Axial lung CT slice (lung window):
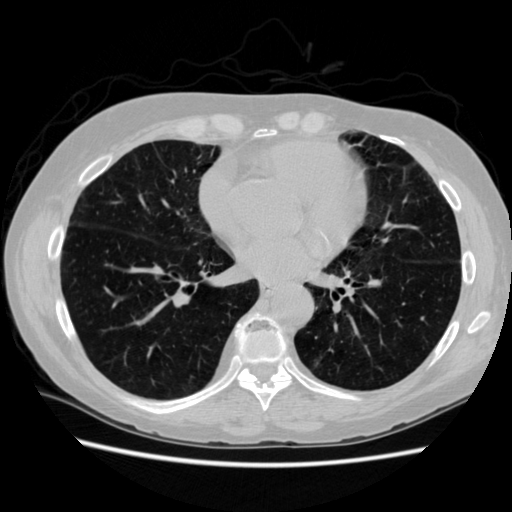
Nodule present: no